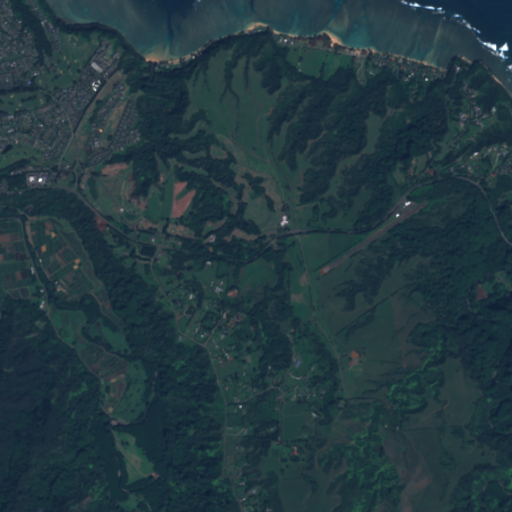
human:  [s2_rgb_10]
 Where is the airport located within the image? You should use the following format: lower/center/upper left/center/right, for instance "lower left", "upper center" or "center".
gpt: The airport is located in the center right of the image.
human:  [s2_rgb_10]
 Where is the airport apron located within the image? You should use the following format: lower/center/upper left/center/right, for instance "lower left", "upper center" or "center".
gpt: The airport apron is located in the center right of the image.
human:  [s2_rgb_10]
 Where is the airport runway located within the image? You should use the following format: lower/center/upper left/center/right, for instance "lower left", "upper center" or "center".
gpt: The airport runway is located in the center right of the image.
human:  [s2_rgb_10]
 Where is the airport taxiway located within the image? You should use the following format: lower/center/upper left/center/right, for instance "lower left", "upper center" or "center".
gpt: The airport taxiway is located in the center right of the image.
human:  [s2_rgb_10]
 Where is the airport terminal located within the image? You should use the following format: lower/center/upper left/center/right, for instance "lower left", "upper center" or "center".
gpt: The airport terminal is located in the center right of the image.
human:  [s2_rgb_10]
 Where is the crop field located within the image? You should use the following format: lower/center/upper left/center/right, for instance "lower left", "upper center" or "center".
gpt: The crop field is located in the center left of the image.
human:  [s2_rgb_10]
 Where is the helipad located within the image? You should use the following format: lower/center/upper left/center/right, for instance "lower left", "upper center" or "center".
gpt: The helipad is located in the center right of the image.
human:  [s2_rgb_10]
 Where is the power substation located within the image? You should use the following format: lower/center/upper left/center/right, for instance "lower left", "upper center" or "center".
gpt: The power substation is located in the center left of the image.
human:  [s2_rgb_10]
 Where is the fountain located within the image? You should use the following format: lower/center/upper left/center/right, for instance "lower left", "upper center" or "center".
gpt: The fountain is located in the upper left of the image.
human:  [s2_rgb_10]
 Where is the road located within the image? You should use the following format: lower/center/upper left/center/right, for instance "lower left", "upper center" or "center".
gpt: There is no road in the image.